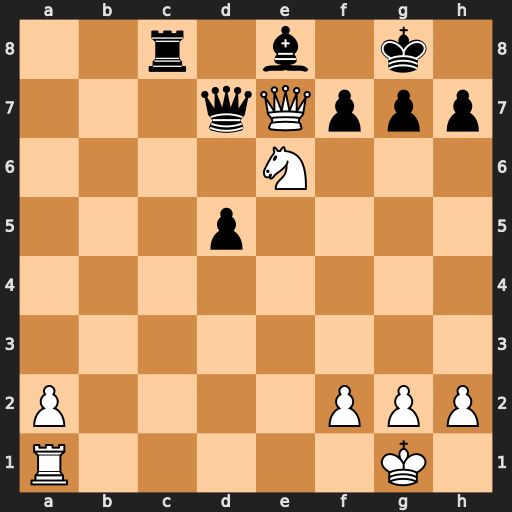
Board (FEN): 2r1b1k1/3qQppp/4N3/3p4/8/8/P4PPP/R5K1
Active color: w
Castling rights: -
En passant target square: -
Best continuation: Qf8#